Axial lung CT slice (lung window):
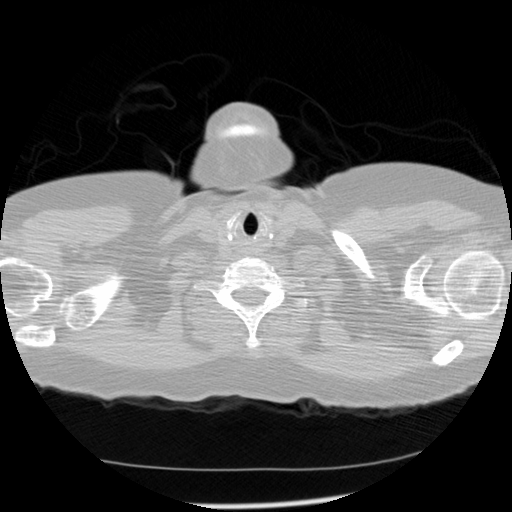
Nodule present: no